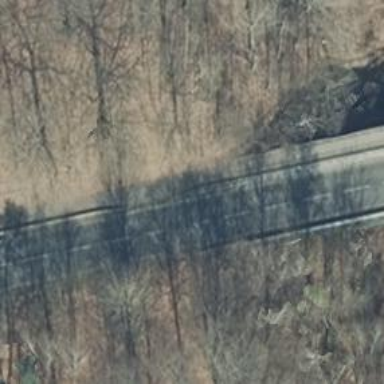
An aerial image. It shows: Paved cycleway bridge.